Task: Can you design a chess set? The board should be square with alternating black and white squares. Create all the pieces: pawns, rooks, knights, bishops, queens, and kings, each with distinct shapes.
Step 3643:
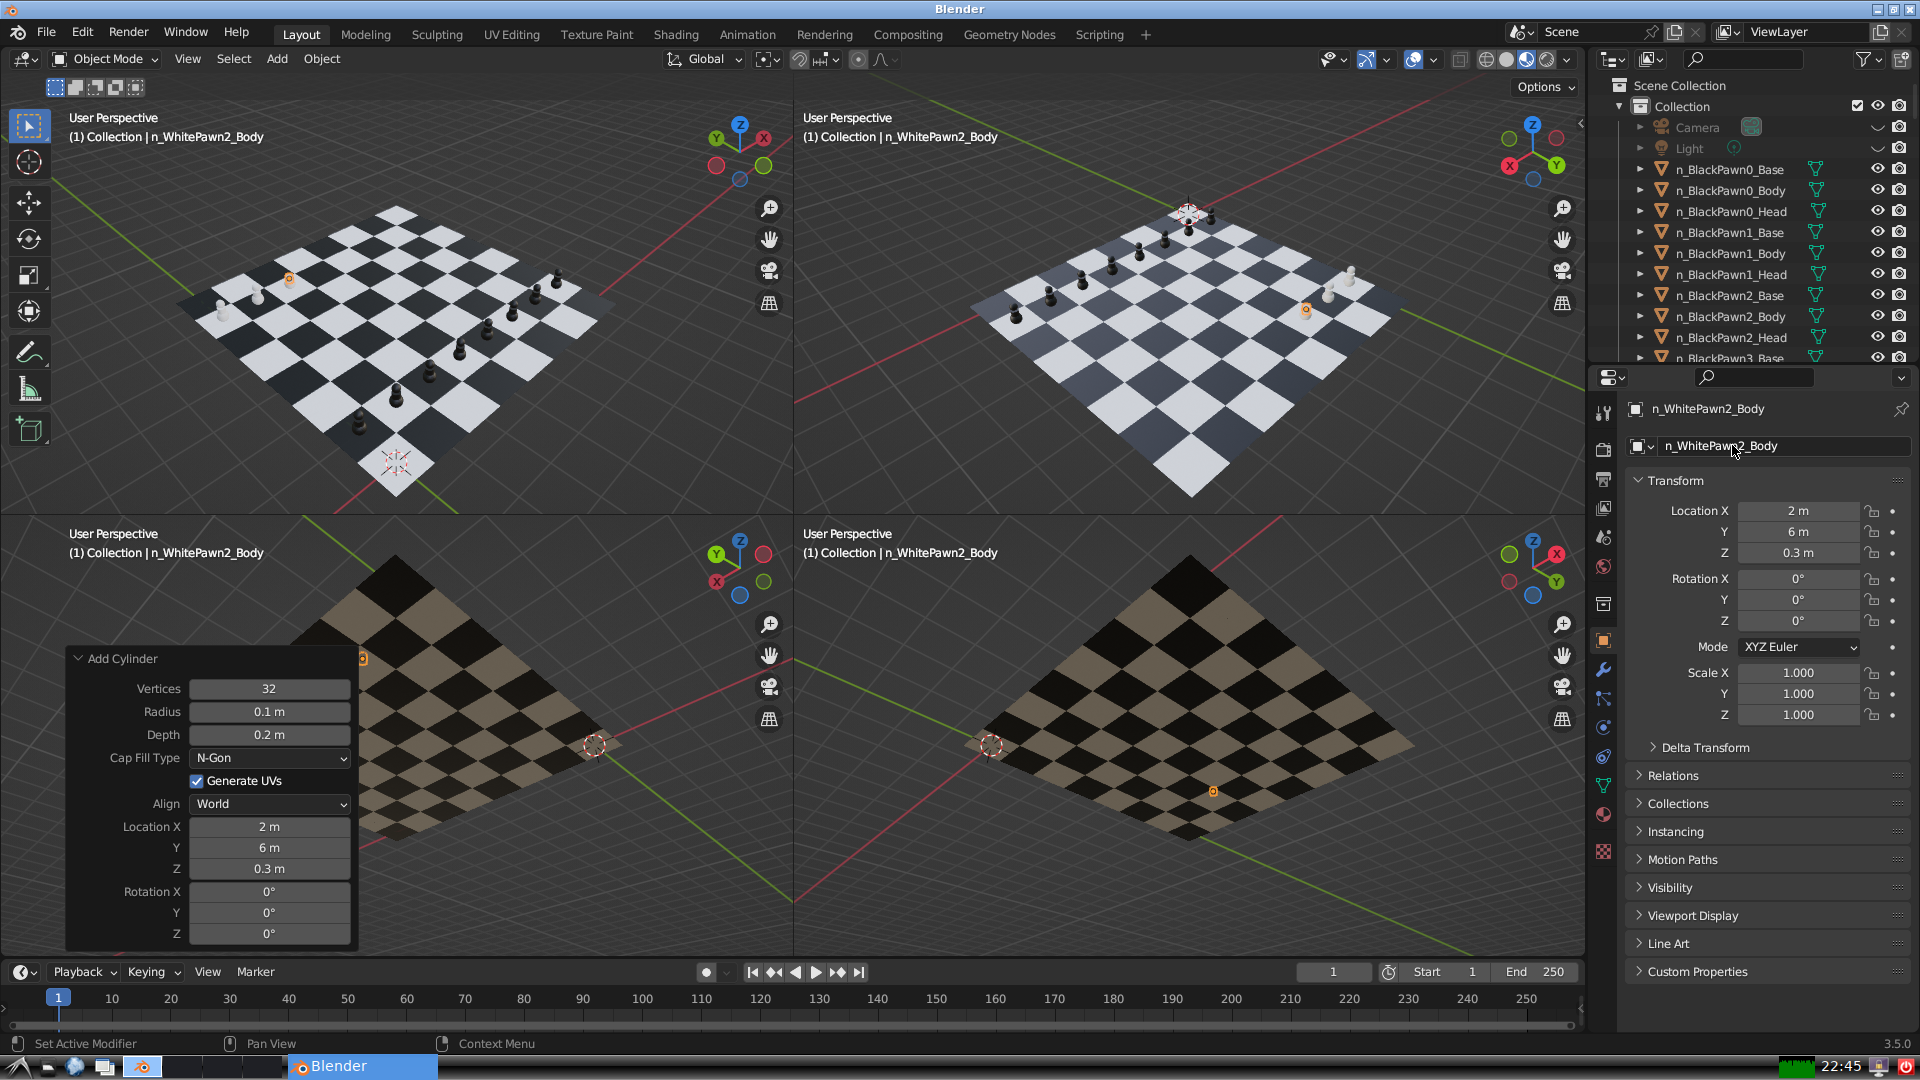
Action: {"mouse_move": [1603, 815]}